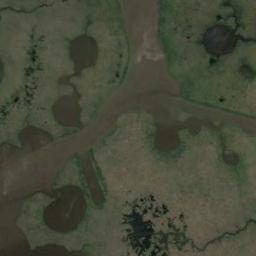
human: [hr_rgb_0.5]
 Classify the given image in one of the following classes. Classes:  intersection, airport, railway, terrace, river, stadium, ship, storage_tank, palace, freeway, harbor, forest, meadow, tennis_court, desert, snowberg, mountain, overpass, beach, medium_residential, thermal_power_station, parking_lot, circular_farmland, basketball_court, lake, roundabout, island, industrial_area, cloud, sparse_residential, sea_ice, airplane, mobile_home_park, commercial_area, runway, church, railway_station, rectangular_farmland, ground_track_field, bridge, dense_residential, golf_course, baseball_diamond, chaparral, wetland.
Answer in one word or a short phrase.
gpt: wetland